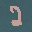
Label: 2